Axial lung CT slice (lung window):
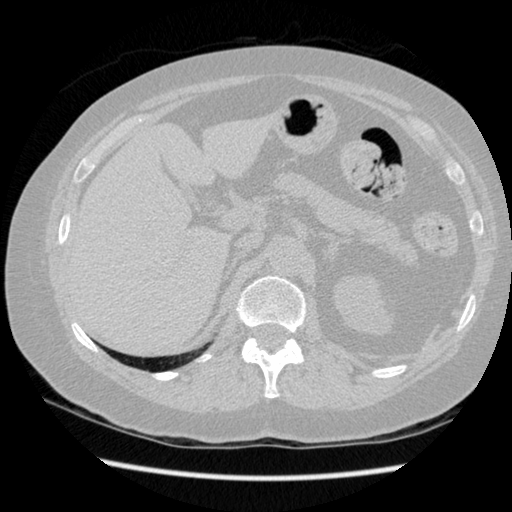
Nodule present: no